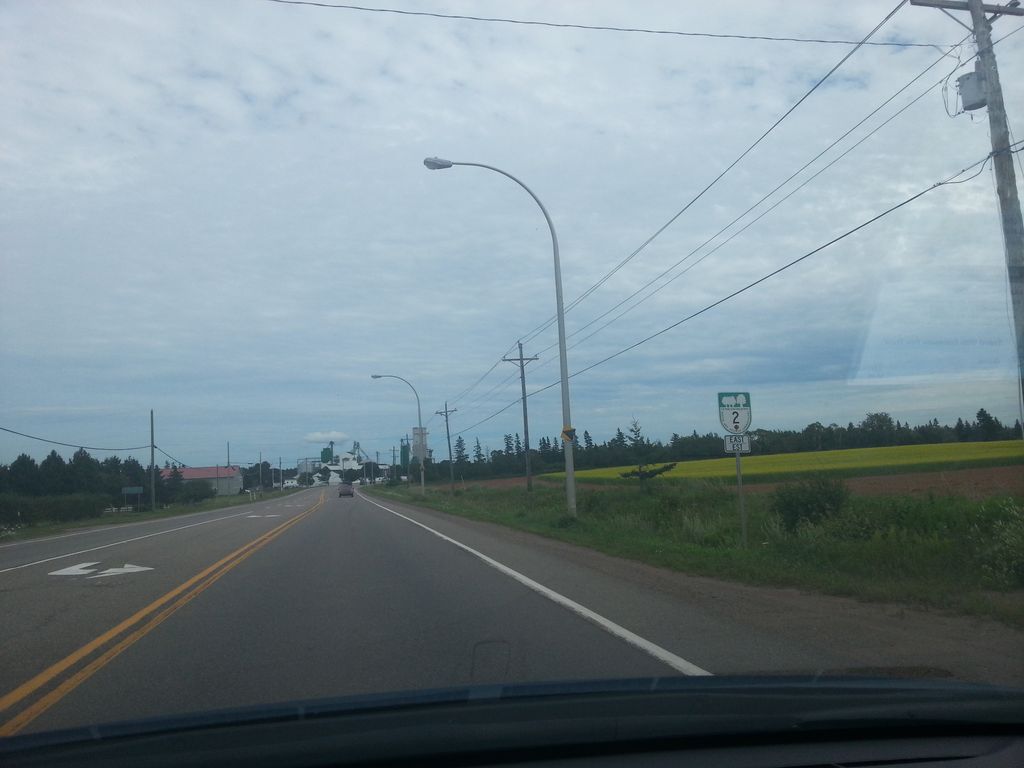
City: charlottetown